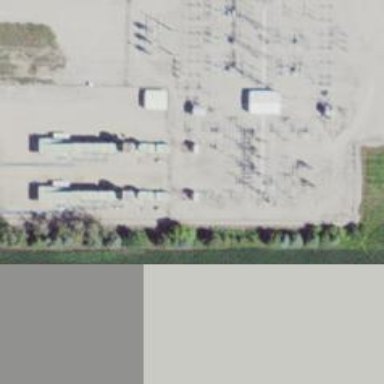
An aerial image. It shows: Switch for power supply.